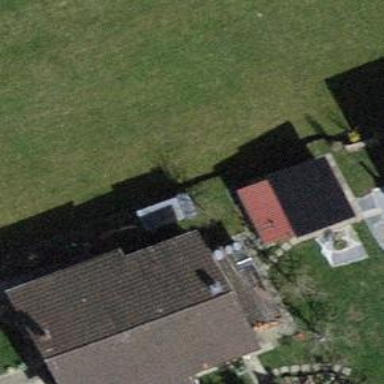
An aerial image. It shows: Building with tiled roof.